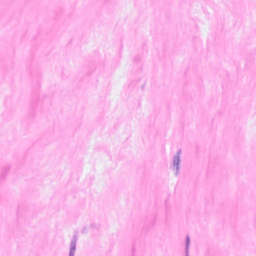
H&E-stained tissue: Breast